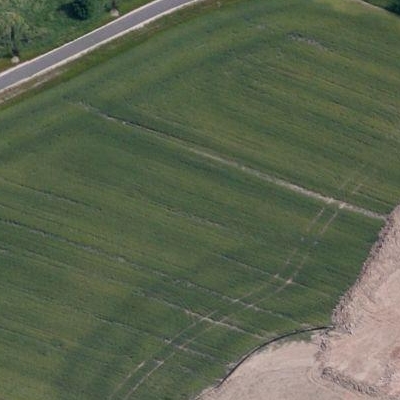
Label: aGrass